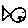
Label: fish